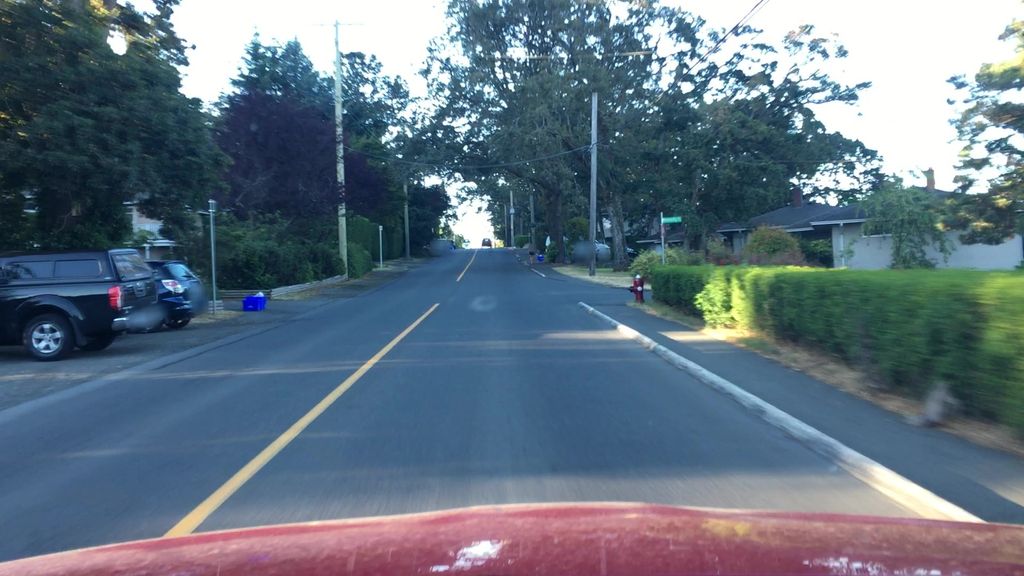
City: victoria